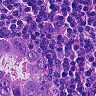
Metastatic tissue present: yes